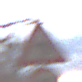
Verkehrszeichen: KurveLinks
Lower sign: Geschwindigkeit40
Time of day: MorningAfternoon
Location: Roofed (Urban)
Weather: PartlyCloudy
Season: NotSpecified
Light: Natural